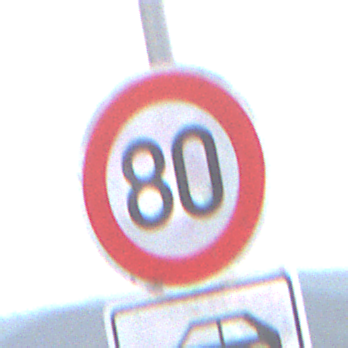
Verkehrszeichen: Geschwindigkeit80
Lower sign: HinweisDurchSinnbild14
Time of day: Midday
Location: Outdoor (Nature)
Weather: PartlyCloudy
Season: NotSpecified
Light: Natural